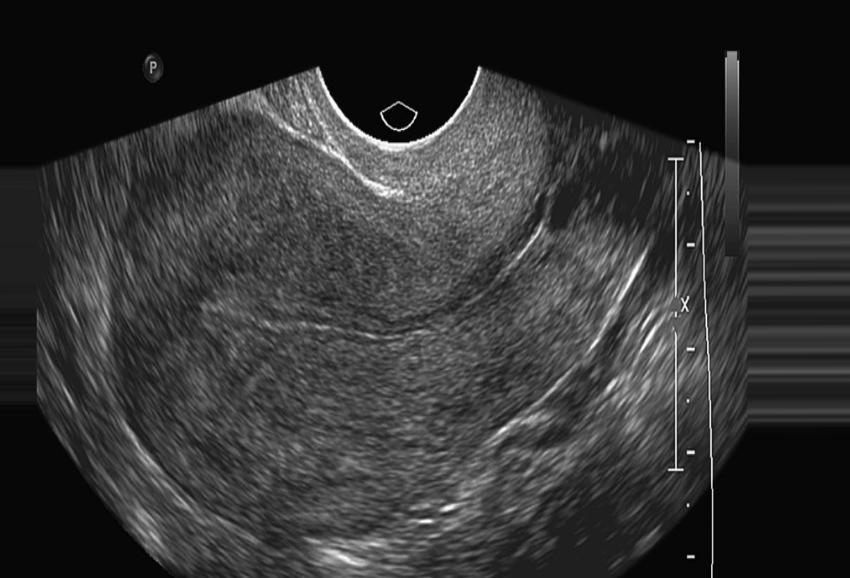
Label: notinfected